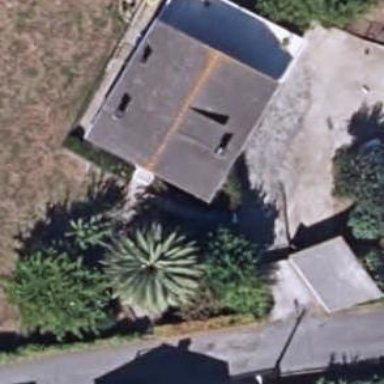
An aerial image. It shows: Simple house.